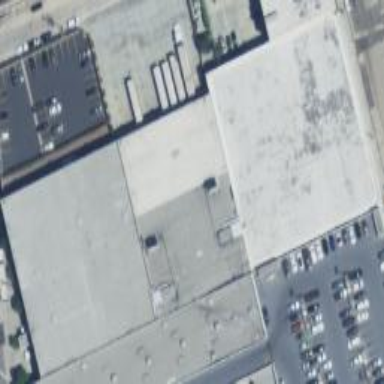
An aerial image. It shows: Warehouse.